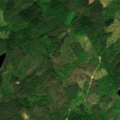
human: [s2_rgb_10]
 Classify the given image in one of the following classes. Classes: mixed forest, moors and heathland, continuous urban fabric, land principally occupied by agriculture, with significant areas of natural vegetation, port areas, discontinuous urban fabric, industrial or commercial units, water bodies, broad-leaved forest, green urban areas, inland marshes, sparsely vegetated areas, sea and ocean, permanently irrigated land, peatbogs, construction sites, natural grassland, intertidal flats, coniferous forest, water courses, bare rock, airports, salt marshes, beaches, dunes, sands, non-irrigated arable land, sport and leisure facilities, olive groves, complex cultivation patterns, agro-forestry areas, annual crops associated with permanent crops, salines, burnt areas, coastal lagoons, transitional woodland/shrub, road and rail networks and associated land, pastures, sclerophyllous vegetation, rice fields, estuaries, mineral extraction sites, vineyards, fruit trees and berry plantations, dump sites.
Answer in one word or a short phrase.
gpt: coniferous forest, mixed forest, transitional woodland/shrub